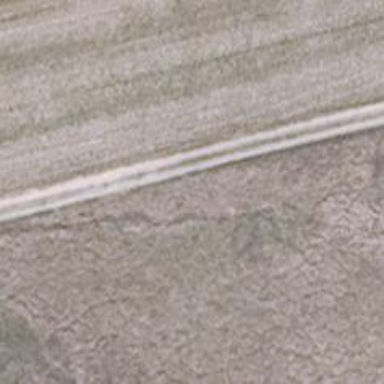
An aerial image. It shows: Sandy track with grade3 tracktype.